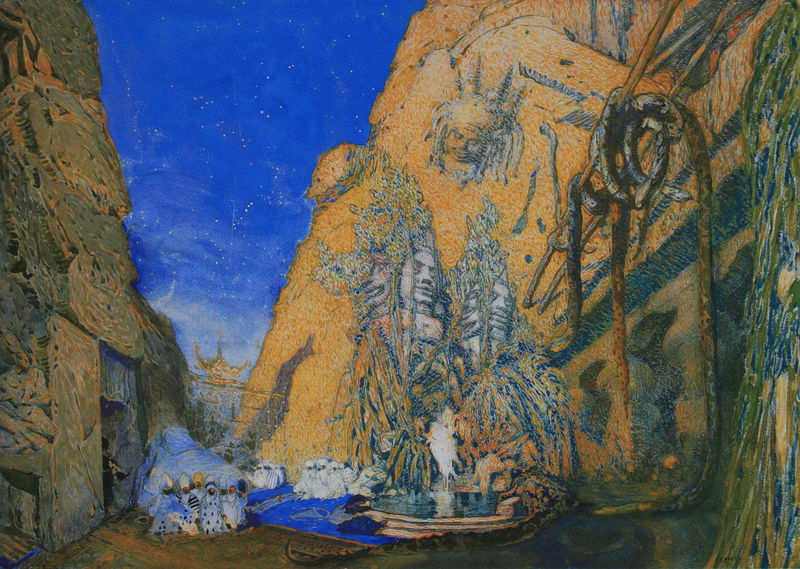
Titel: Bühnenbildentwurf für das Ballett "Le Dieu Bleu"
Künstler: Léon Bakst
Standort: Moskau
Institution: Privatsammlung
Schlagwörter: berg, blau, felsen, himmel, kopf, mann, wasser, weiß, gelb, grün, landschaft, menschen, ocker, see, sitzen, braun, männer, schmuck, schwarz, symbol, tür, dach, rot, tuch, teppich, gesicht, mensch, stehen, stein, steine, bild, natur, stamm, gewand, gold, pflanzen, brunnen, fliegen, turm, skulptur, fell, schiff, moderne, berge, gebirge, modern, wüste, mauer, figuren, könig, kopftuch, surreal, tor, eingang, maske, orient, stern, pfahl, seil, traum, sterne, scheich, schlange, statuen, fabelwesen, medusa, pyramide, turban, mystik, arabien, bau, sezession, totem, bauwerk, indianer, untertan, indios, seiel, traumwelt, s, mythik